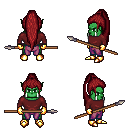
a pixel art fantasy rpg character, male body template, orc, green skin, maroon long-sleeve shirt, magenta pants, brunette extra-long topknot hairstyle, gold gloves, gold boots, spear, four views (front, back, left, right), 2x2 character sprite sheet, small pixel art, hard edges, no anti-aliasing